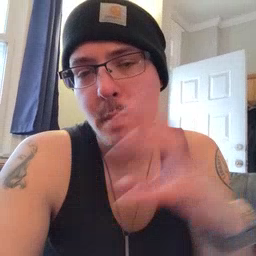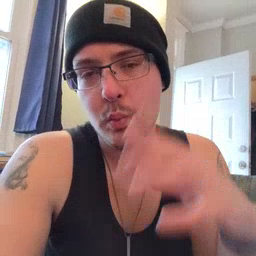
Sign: balloon